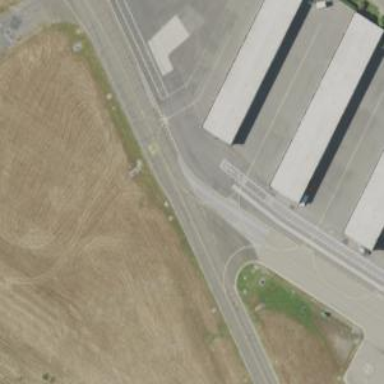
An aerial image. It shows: Image of taxiway at airport.